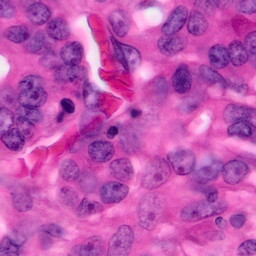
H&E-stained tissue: Pancreatic